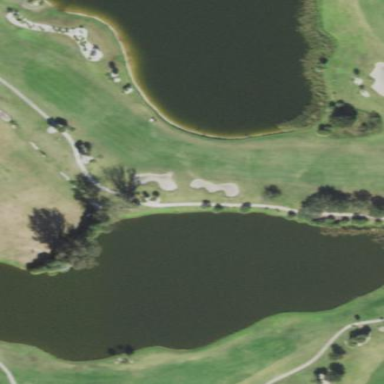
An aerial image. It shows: Picturesque scene of golf course with lateral water hazard.